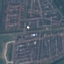
Land use / land cover: Residential